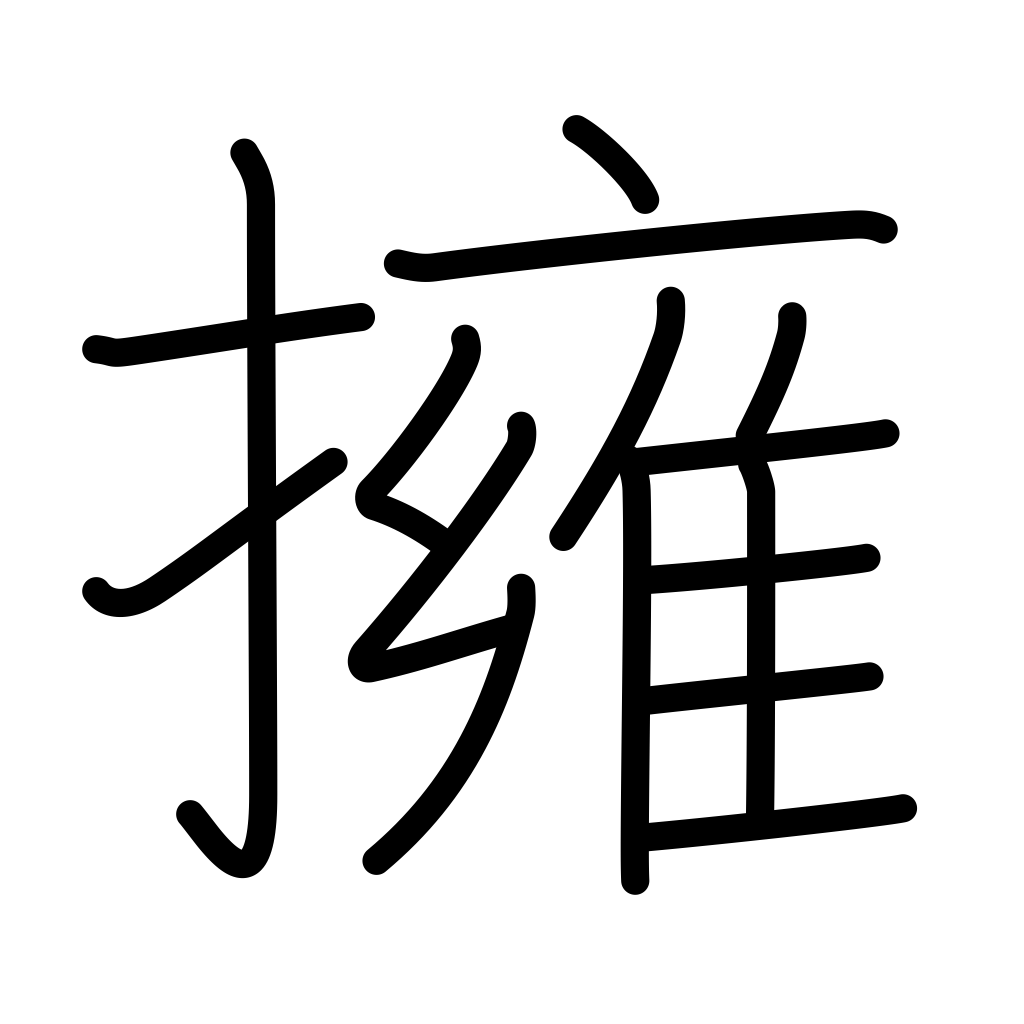
Meaning: hug, embrace, possess, protect, lead